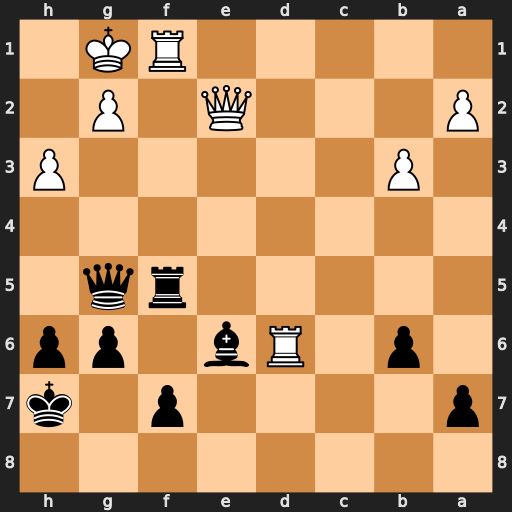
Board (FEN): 8/p4p1k/1p1Rb1pp/5rq1/8/1P5P/P3Q1P1/5RK1
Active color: b
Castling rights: -
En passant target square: -
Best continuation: Rxf1+ Kxf1 Qf4+ Qf3 Qxd6